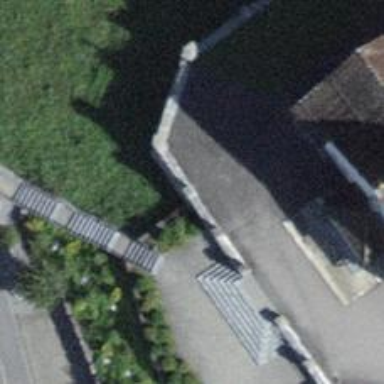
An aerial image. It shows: Set of steps on the road.